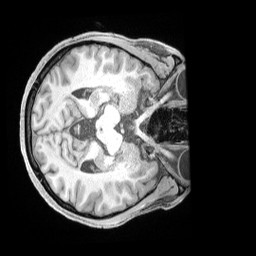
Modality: T1w
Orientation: axial
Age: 34
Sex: male
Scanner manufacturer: siemens
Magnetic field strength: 3 T
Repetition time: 2 s
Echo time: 0.00211 s